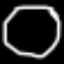
Label: octagon